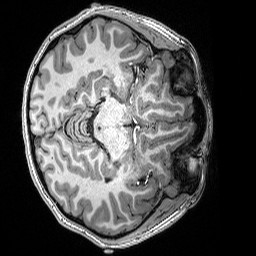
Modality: T1w
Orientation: axial
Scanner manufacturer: siemens
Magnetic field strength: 3 T
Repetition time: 2.53 s
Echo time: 0.0033 s